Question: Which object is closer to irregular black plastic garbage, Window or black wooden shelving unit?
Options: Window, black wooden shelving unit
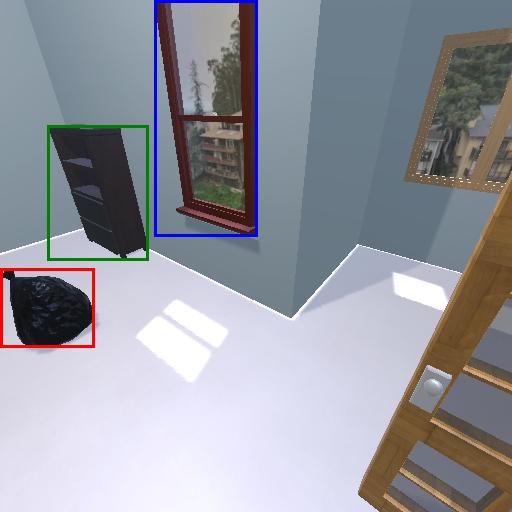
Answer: Window